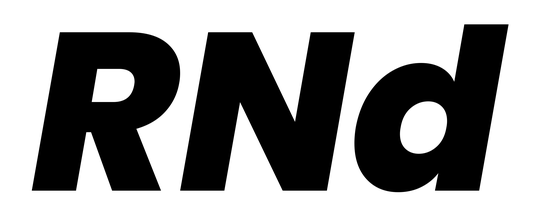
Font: Poppins-ExtraBoldItalic